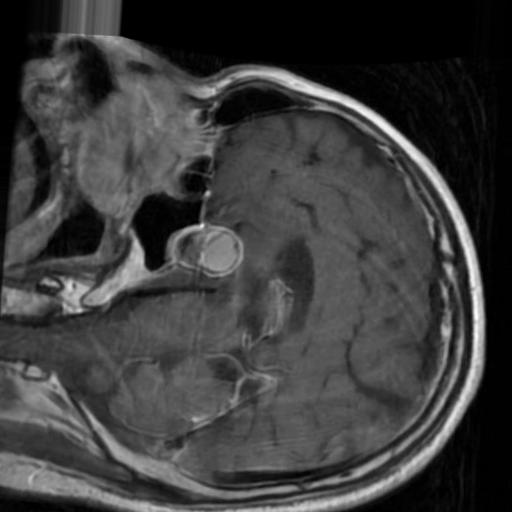
Label: brain_tumor